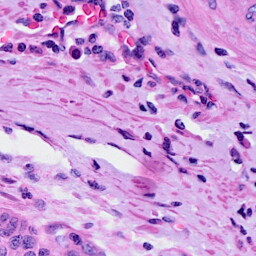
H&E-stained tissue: Cervix